Interaction volume radius: 5 \u00c5
Interaction volume height: 10 \u00c5
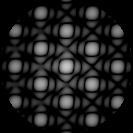
Disorder parameter: 0.01141